Field crop: maize
Growth stage: 2
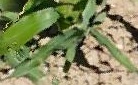
Species: maize